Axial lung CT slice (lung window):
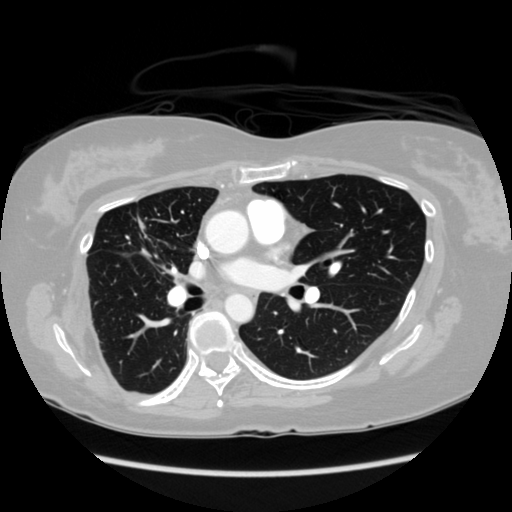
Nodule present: no